Question: I successfully implemented the self-resizing cells with autolayout. I added a UITextField to my content view that takes a string from the model, and the cell is now resizing correctly according to the length of the string.
The user is supposed to be able to edit this text field - how do I update the frame of the cell on user input (as the text field grows)?
I could resize the cells and the rest of the table view manually, but I figured there might be a better and simpler way to invalidate and refresh the frame of the cell that is being edited?
I want the frame changes to animate smoothly (e.g. as the textfield text requires a new line, this cell grows in height, and the cells below are pushed down accordingly).
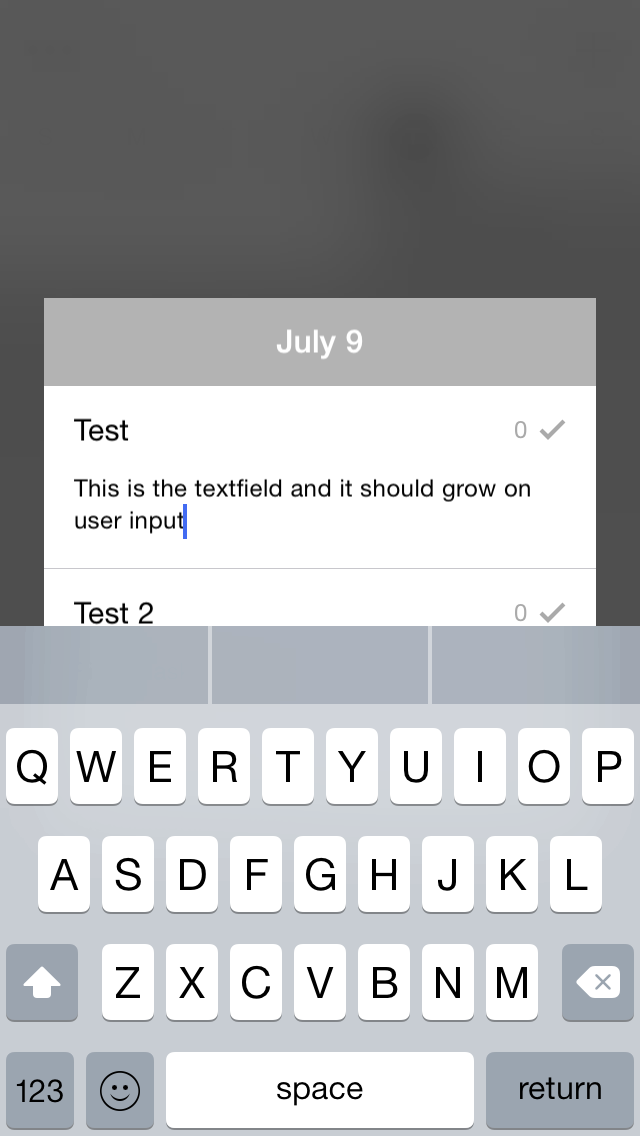
Answer: If you just want to refresh a single cell you can do the following:
'''
[self.tableView beginUpdates];
[self.tableView reloadRowsAtIndexPaths:@[[NSIndexPath indexPathForItem:0 inSection:0]] withRowAnimation:UITableViewRowAnimationNone];
[self.tableView endUpdates];
'''
Obviously you should change the indexpath to the correct one for your cell.
If you do this in something like 'textViewDidBeginEditing' after checking if the 'contentSize' of the 'UITextView' has changed you should get the effect you're after.